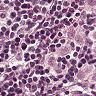
Metastatic tissue present: yes